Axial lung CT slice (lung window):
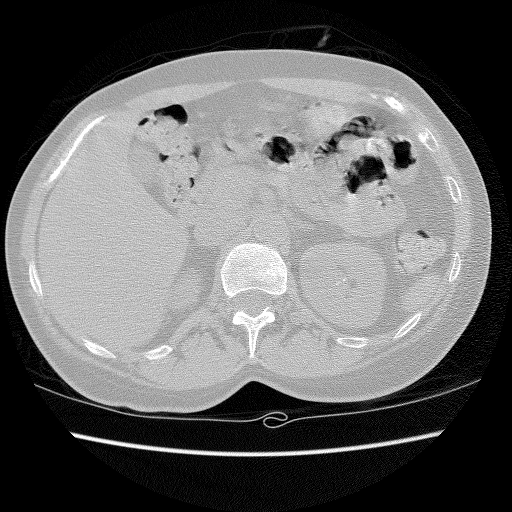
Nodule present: no